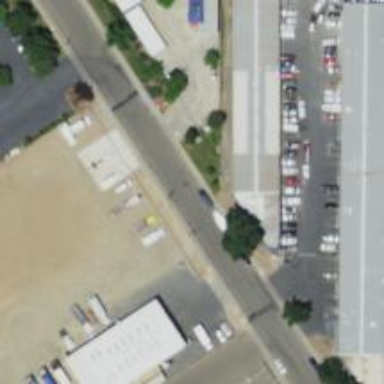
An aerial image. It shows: Alley classified as service road.